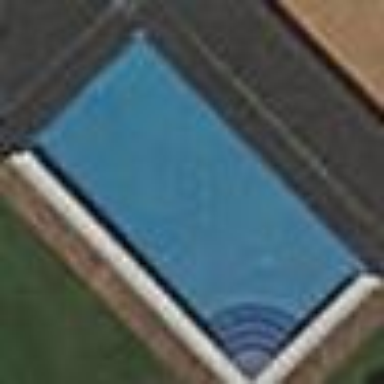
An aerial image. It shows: Swimming pool located in leisure land.